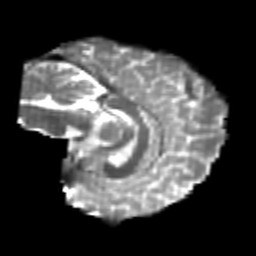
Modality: T2w
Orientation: sagittal
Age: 26
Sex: female
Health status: healthy
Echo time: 0.074 s